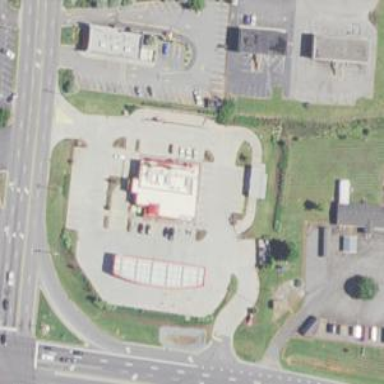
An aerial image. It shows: Convenience shop.